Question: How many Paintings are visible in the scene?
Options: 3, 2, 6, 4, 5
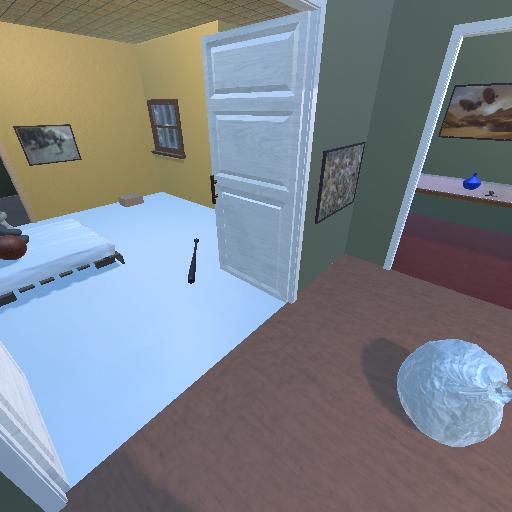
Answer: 3